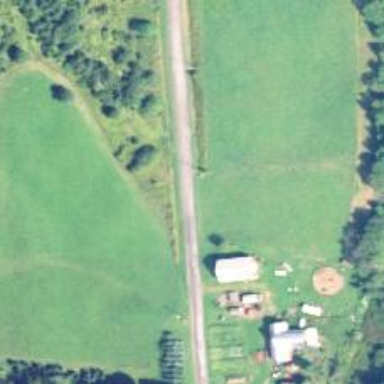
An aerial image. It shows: Unclassified road.